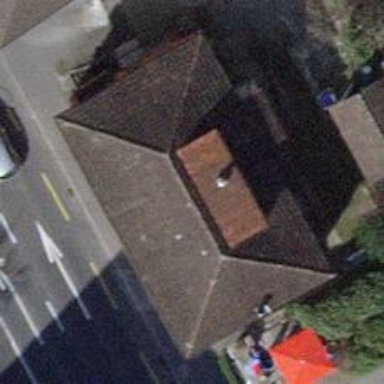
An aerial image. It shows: Fast food establishment.